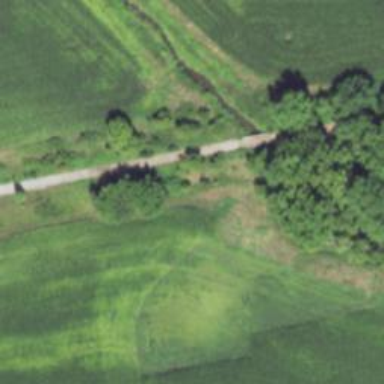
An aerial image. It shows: Abandoned railway bridge.